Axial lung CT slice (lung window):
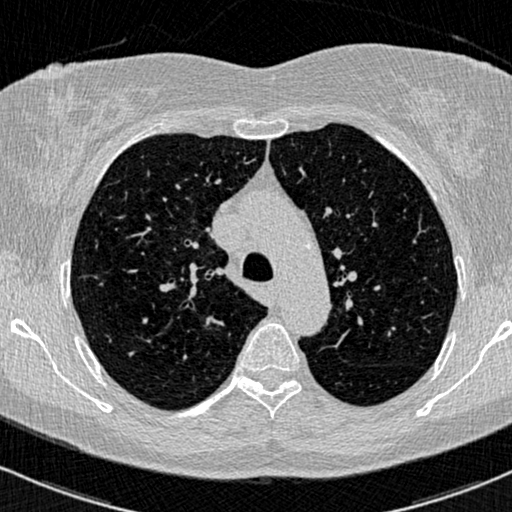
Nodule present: no